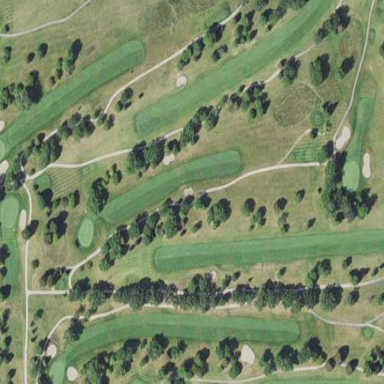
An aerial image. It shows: Path used for both walking and golf.